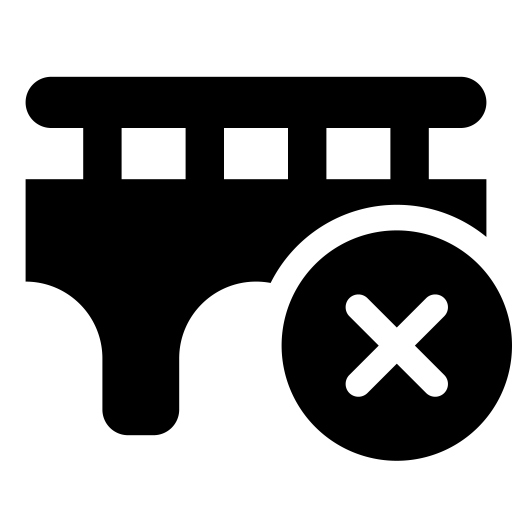
Tags: icon, FontAwesome, fa-icon, solid, bridge, circle, xmark